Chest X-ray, AP view. Patient: 40 years old, sex F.
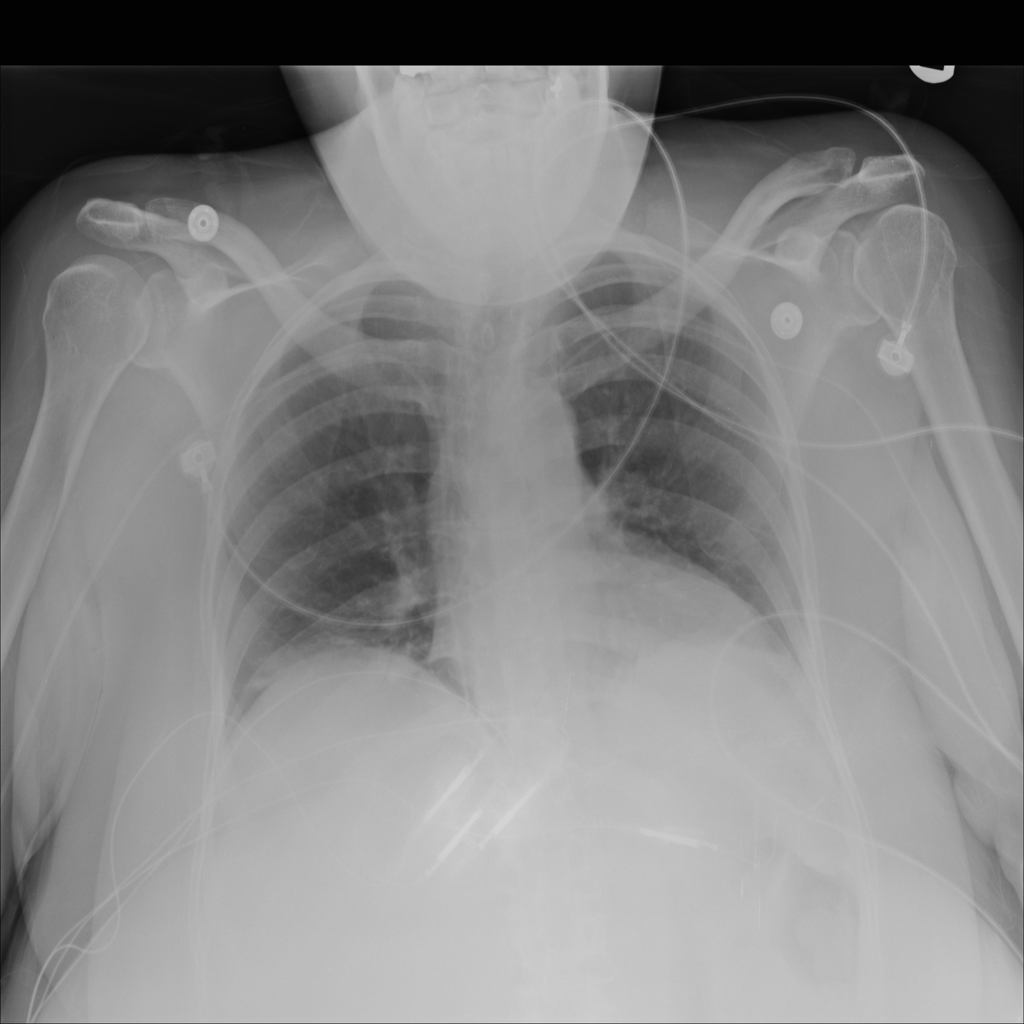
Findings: No Finding